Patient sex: F
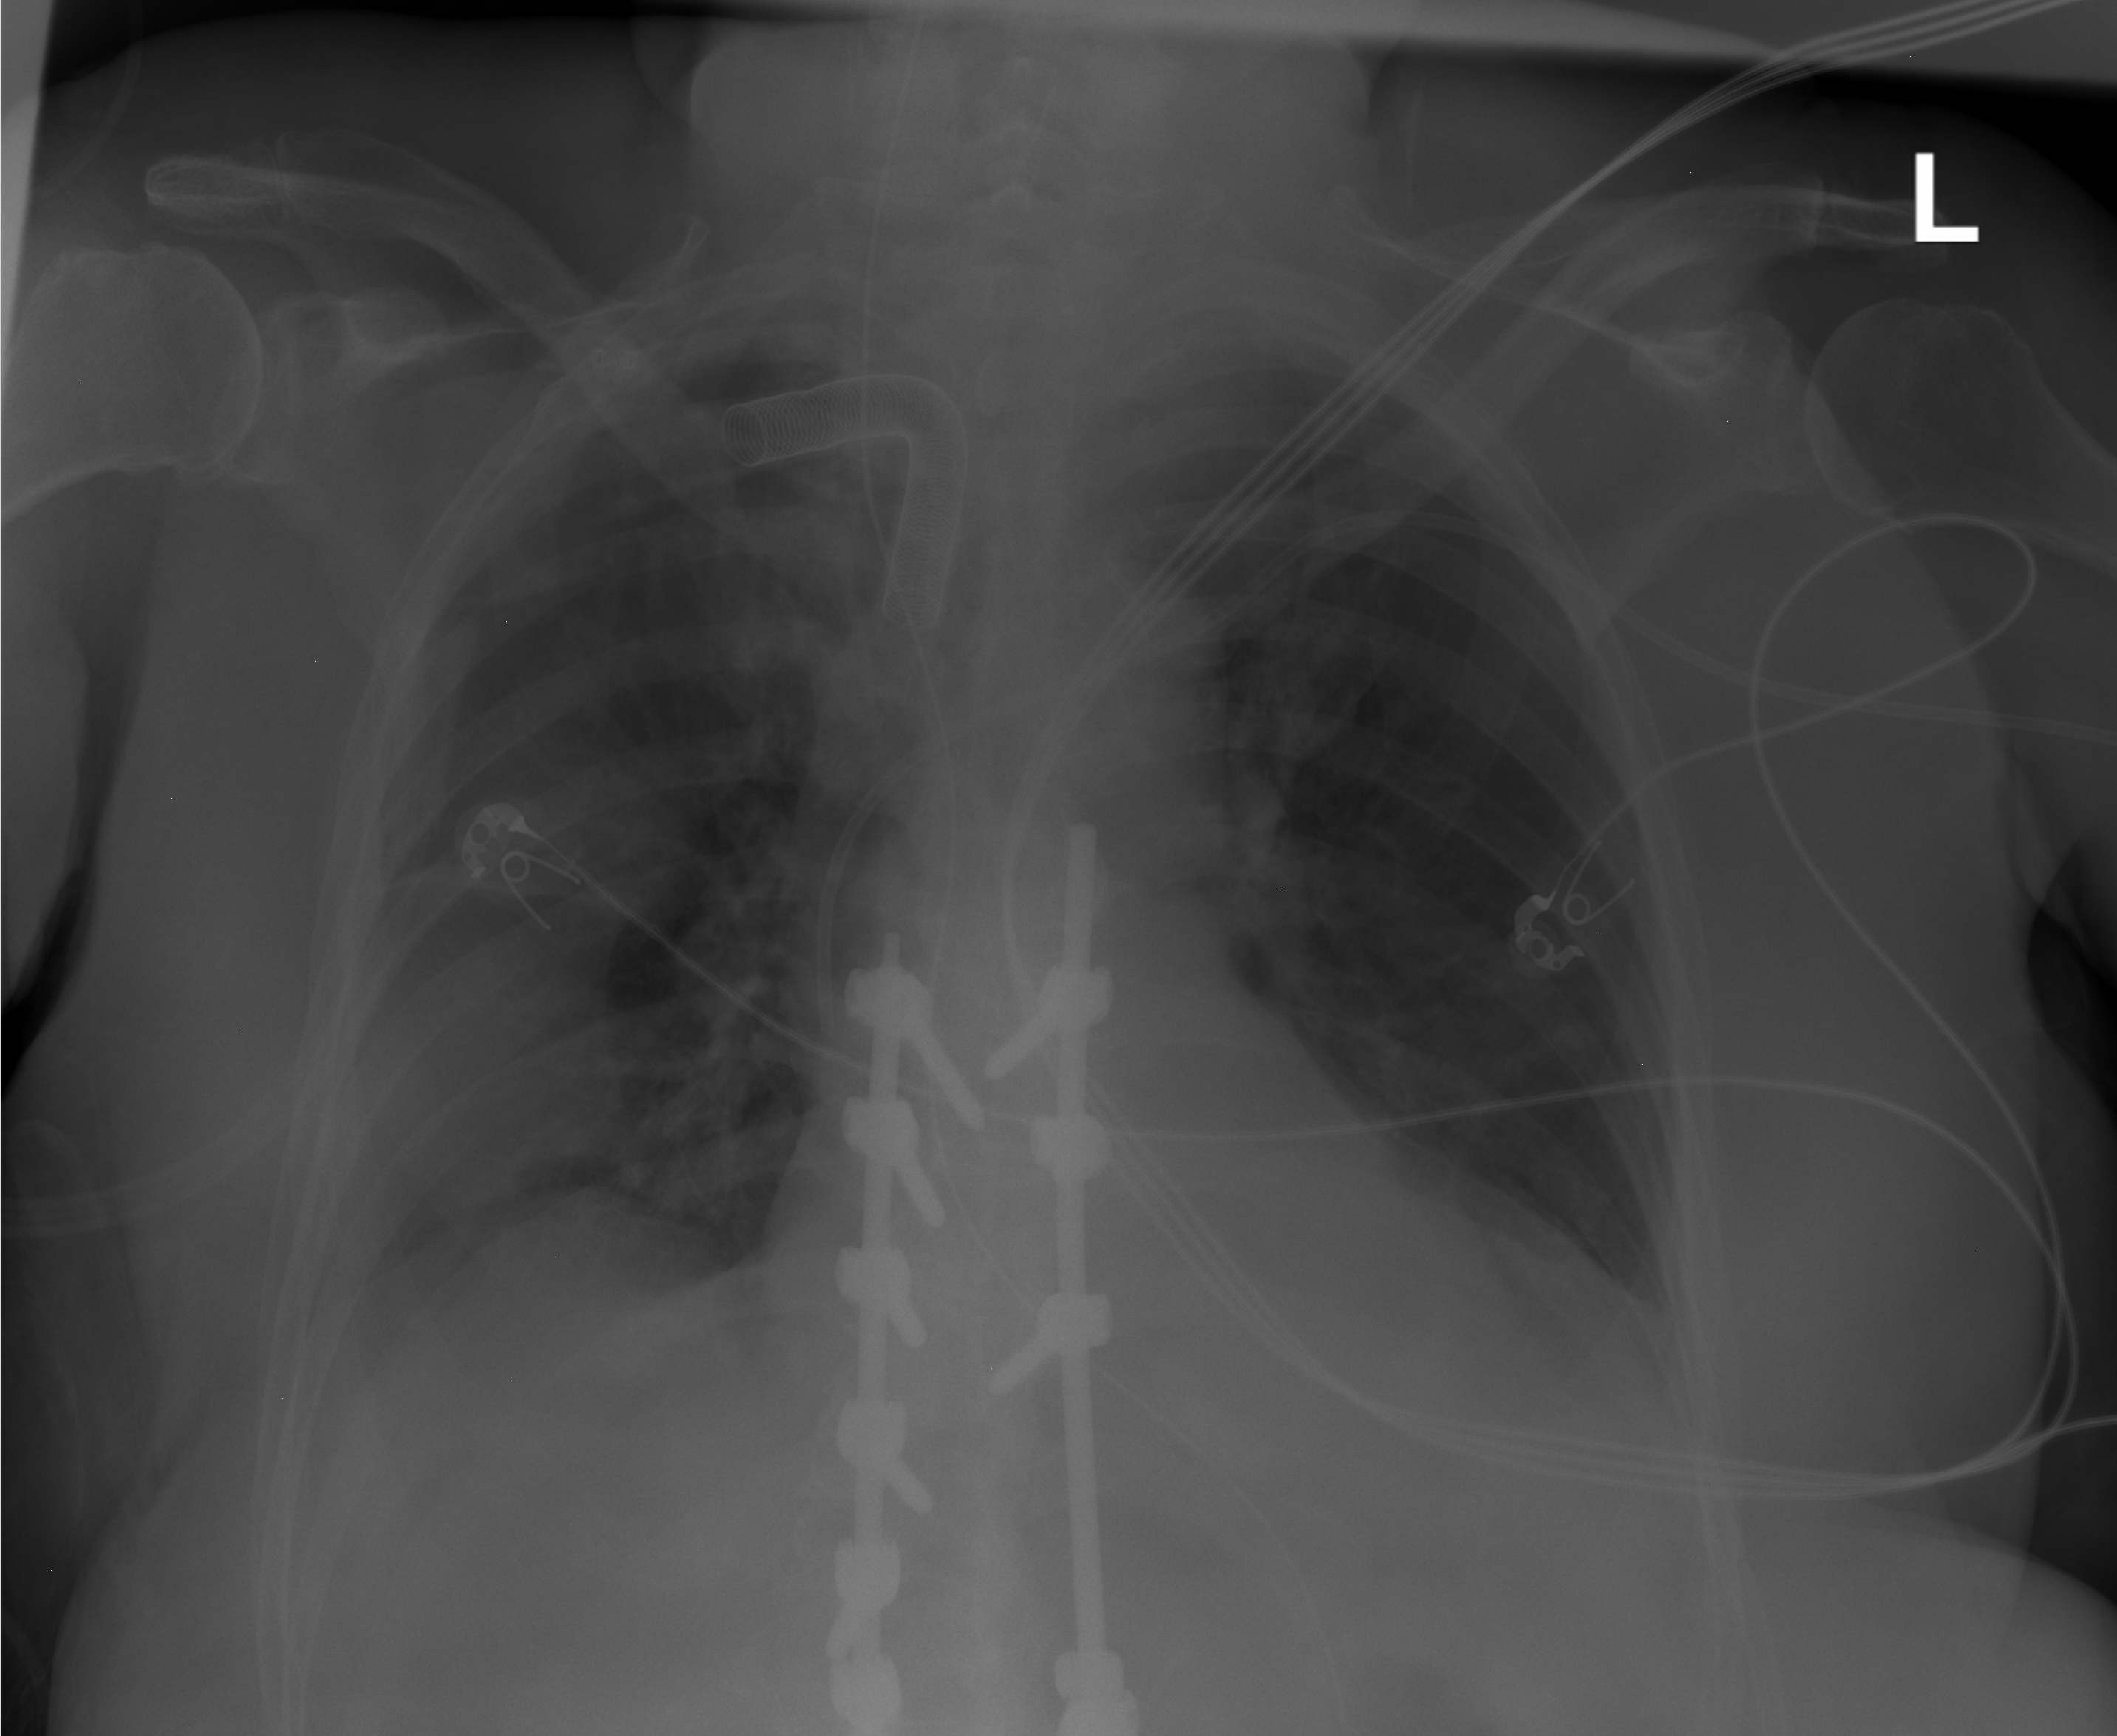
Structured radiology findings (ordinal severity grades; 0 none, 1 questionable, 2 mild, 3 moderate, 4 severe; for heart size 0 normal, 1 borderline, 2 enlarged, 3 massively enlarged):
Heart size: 2
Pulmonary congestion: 0
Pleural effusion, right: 0
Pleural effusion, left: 0
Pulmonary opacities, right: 0
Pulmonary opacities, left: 0
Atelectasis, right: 3
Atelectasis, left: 0